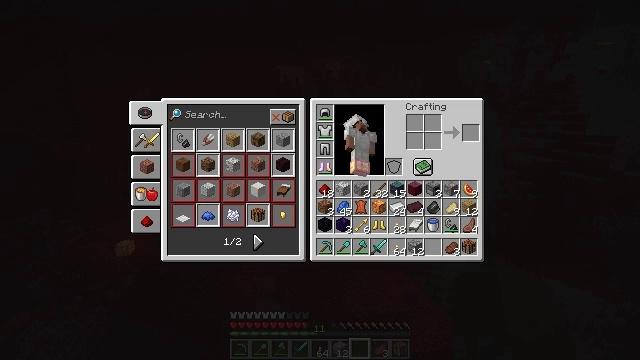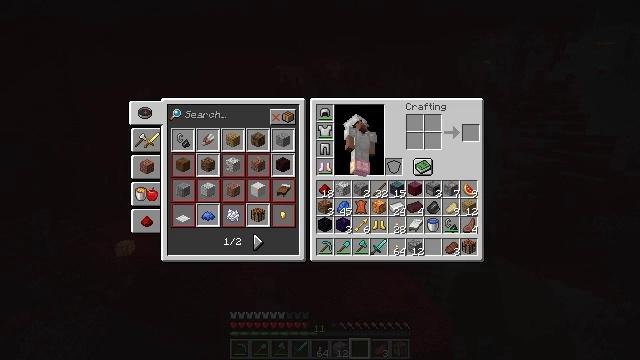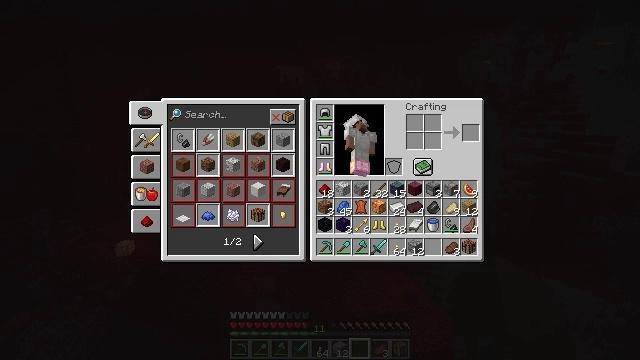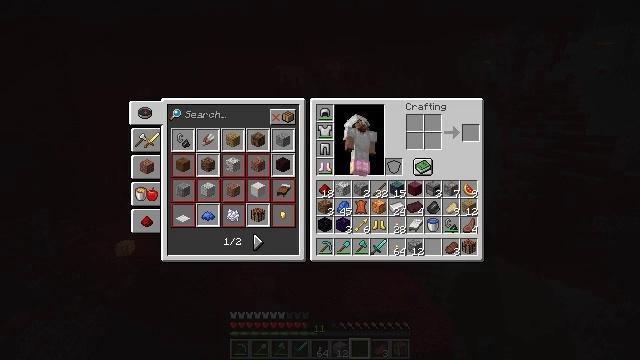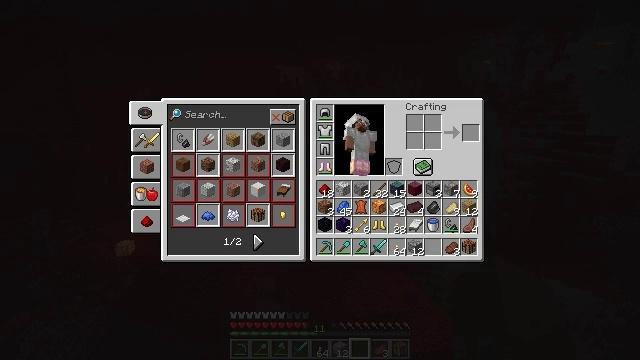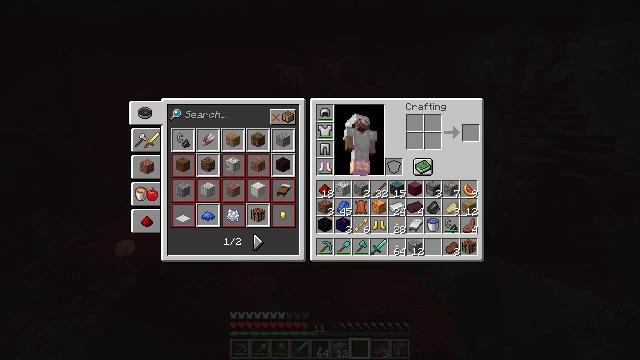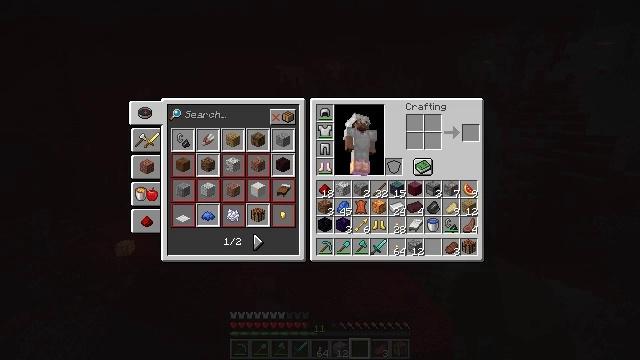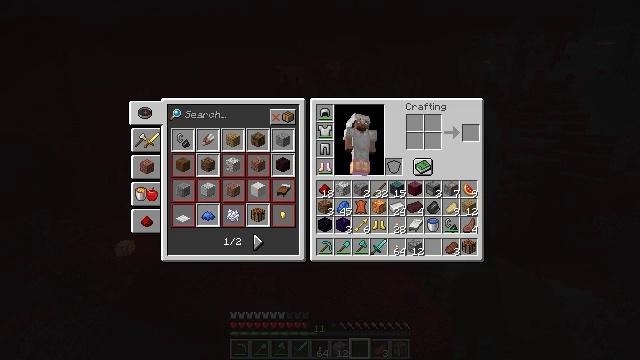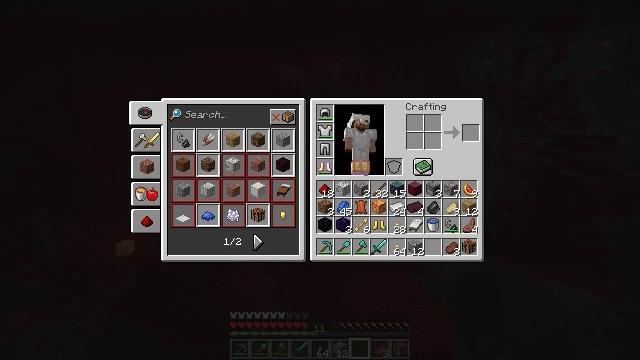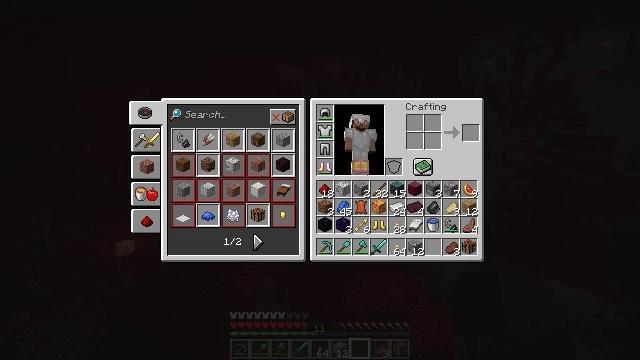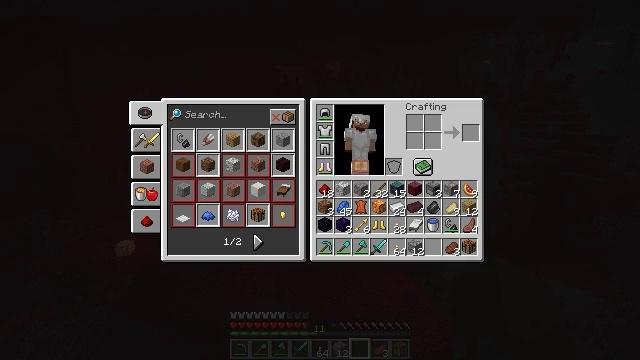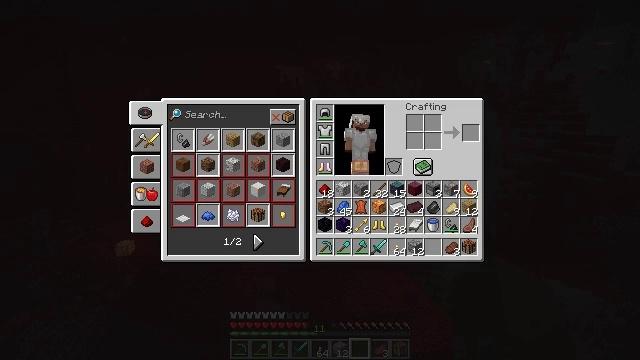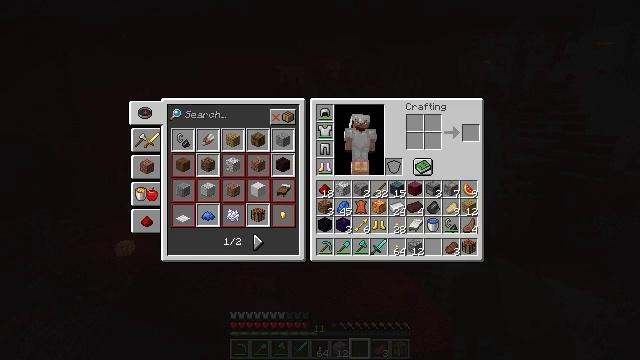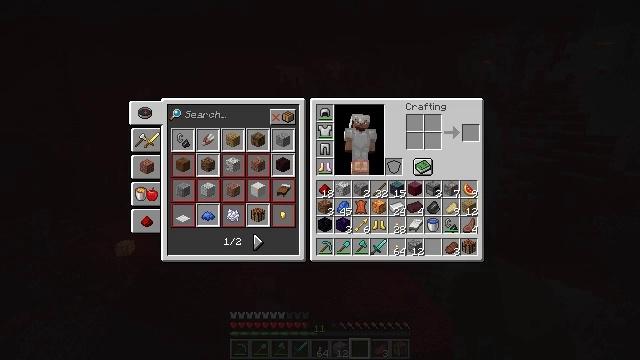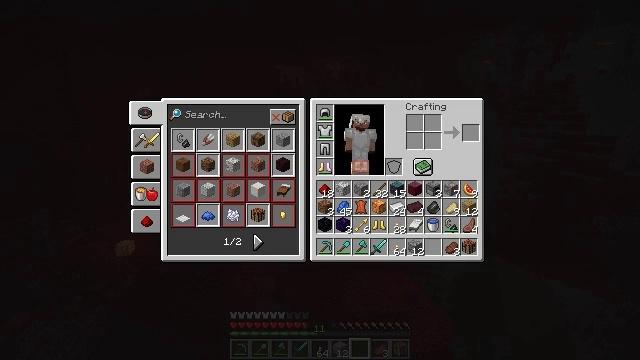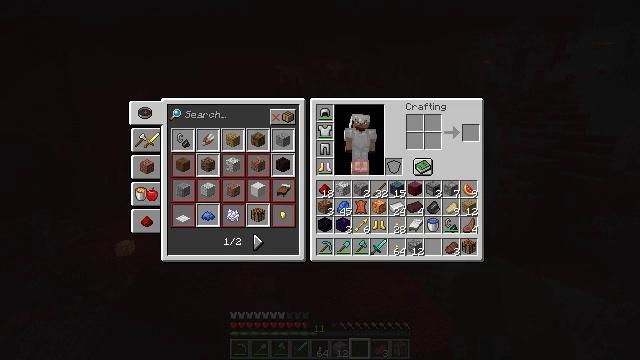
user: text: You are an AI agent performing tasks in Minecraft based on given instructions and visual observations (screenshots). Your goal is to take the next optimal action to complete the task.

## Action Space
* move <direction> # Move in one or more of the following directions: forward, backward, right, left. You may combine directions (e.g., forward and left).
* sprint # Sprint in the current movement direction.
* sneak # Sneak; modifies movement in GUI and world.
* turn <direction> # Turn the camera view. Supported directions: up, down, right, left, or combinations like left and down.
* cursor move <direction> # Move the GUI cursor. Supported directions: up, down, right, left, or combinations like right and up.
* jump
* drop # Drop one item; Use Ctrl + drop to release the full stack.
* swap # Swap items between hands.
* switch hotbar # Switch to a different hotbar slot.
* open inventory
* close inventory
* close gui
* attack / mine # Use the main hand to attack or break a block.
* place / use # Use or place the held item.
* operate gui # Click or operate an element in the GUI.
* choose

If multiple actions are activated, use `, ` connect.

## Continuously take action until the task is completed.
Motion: motion action
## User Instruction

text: Remove crying obsidian from the inventory.
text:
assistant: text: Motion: no_op
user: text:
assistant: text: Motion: no_op
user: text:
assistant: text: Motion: cursor move left and down
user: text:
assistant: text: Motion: cursor move left and down
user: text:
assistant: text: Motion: cursor move left
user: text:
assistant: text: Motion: cursor move left
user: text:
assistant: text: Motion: cursor move left
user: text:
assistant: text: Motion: cursor move left
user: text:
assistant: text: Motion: no_op
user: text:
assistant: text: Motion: no_op
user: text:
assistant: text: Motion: no_op
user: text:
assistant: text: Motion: no_op
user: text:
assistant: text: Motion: no_op
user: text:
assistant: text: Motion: no_op
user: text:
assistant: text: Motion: no_op
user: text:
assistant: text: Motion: no_op
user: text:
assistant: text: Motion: operate gui
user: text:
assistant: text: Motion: operate gui
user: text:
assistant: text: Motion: operate gui
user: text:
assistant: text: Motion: no_op
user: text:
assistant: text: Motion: no_op
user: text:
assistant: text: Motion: no_op
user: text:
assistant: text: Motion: no_op
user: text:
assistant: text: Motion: no_op
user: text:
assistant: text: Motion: cursor move down
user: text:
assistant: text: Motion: cursor move down
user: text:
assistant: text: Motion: cursor move down
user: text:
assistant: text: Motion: cursor move down
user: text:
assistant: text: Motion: cursor move down
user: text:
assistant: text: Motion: cursor move down